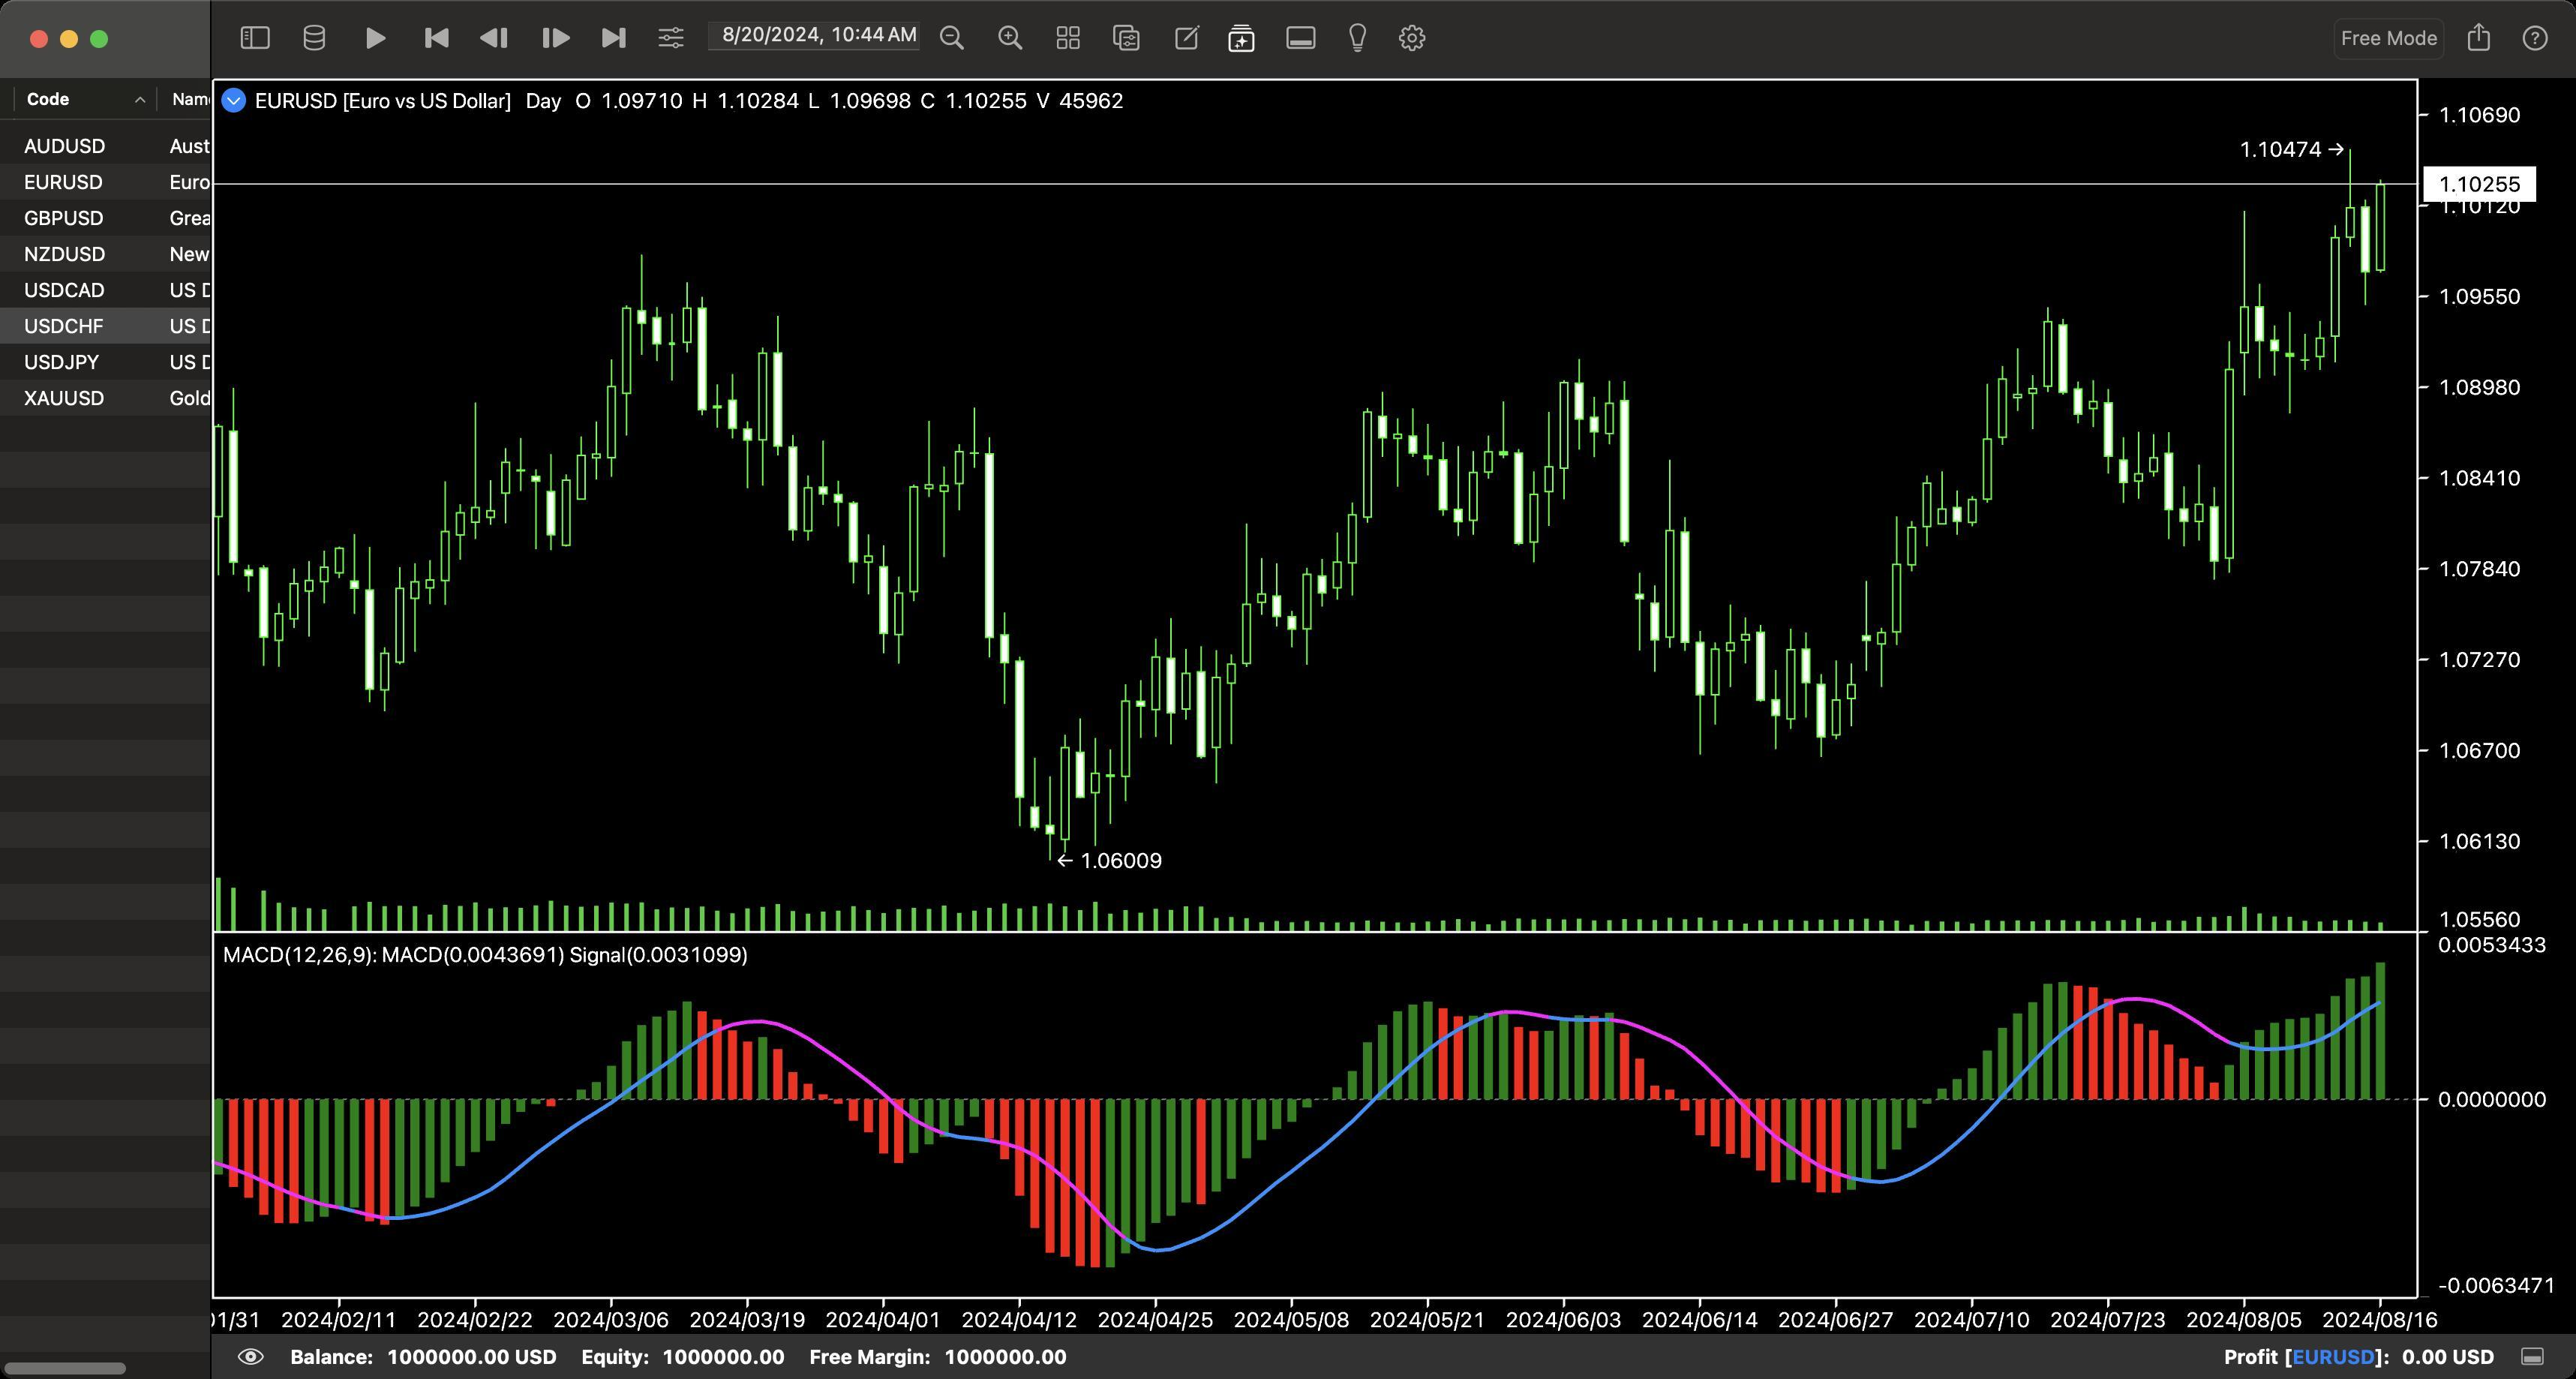
Accessibility tree:
{"name": "EURUSD", "role": "AXWindow", "description": null, "role_description": "standard window", "value": null, "position": "11.00;112.00", "size": "1717;919", "children": [{"name": null, "role": "AXGroup", "description": null, "role_description": "group", "value": null, "position": "0.00;0.00", "size": "1717;919", "children": [{"name": null, "role": "AXSplitGroup", "description": null, "role_description": "split group", "value": null, "position": "0.00;0.00", "size": "1717;919", "children": [{"name": null, "role": "AXGroup", "description": null, "role_description": "group", "value": null, "position": "0.00;0.00", "size": "140;919", "children": [{"name": null, "role": "AXScrollArea", "description": null, "role_description": "scroll area", "value": null, "position": "0.00;52.00", "size": "140;867", "children": [{"name": null, "role": "AXOutline", "description": null, "role_description": "outline", "value": null, "position": "0.00;52.00", "size": "140;867", "children": [{"name": null, "role": "AXRow", "description": null, "role_description": "outline row", "value": null, "position": "0.00;85.00", "size": "229;24", "children": [{"name": null, "role": "AXCell", "description": null, "role_description": "cell", "value": null, "position": "16.00;85.00", "size": "80;24", "children": [{"name": null, "role": "AXGroup", "description": null, "role_description": "group", "value": null, "position": "16.00;85.00", "size": "80;24", "children": [{"name": null, "role": "AXStaticText", "description": null, "role_description": "text", "value": "AUDUSD", "position": "16.00;89.00", "size": "80;16", "children": []}]}]}, {"name": null, "role": "AXCell", "description": null, "role_description": "cell", "value": null, "position": "113.00;85.00", "size": "100;24", "children": [{"name": null, "role": "AXGroup", "description": null, "role_description": "group", "value": null, "position": "113.00;85.00", "size": "100;24", "children": [{"name": null, "role": "AXStaticText", "description": null, "role_description": "text", "value": "Australian Dollar vs US Dollar", "position": "113.00;89.00", "size": "100;16", "children": []}]}]}]}, {"name": null, "role": "AXRow", "description": null, "role_description": "outline row", "value": null, "position": "0.00;109.00", "size": "229;24", "children": [{"name": null, "role": "AXCell", "description": null, "role_description": "cell", "value": null, "position": "16.00;109.00", "size": "80;24", "children": [{"name": null, "role": "AXGroup", "description": null, "role_description": "group", "value": null, "position": "16.00;109.00", "size": "80;24", "children": [{"name": null, "role": "AXStaticText", "description": null, "role_description": "text", "value": "EURUSD", "position": "16.00;113.00", "size": "80;16", "children": []}]}]}, {"name": null, "role": "AXCell", "description": null, "role_description": "cell", "value": null, "position": "113.00;109.00", "size": "100;24", "children": [{"name": null, "role": "AXGroup", "description": null, "role_description": "group", "value": null, "position": "113.00;109.00", "size": "100;24", "children": [{"name": null, "role": "AXStaticText", "description": null, "role_description": "text", "value": "Euro vs US Dollar", "position": "113.00;113.00", "size": "100;16", "children": []}]}]}]}, {"name": null, "role": "AXRow", "description": null, "role_description": "outline row", "value": null, "position": "0.00;133.00", "size": "229;24", "children": [{"name": null, "role": "AXCell", "description": null, "role_description": "cell", "value": null, "position": "16.00;133.00", "size": "80;24", "children": [{"name": null, "role": "AXGroup", "description": null, "role_description": "group", "value": null, "position": "16.00;133.00", "size": "80;24", "children": [{"name": null, "role": "AXStaticText", "description": null, "role_description": "text", "value": "GBPUSD", "position": "16.00;137.00", "size": "80;16", "children": []}]}]}, {"name": null, "role": "AXCell", "description": null, "role_description": "cell", "value": null, "position": "113.00;133.00", "size": "100;24", "children": [{"name": null, "role": "AXGroup", "description": null, "role_description": "group", "value": null, "position": "113.00;133.00", "size": "100;24", "children": [{"name": null, "role": "AXStaticText", "description": null, "role_description": "text", "value": "Great Britain Pound vs US Dollar", "position": "113.00;137.00", "size": "100;16", "children": []}]}]}]}, {"name": null, "role": "AXRow", "description": null, "role_description": "outline row", "value": null, "position": "0.00;157.00", "size": "229;24", "children": [{"name": null, "role": "AXCell", "description": null, "role_description": "cell", "value": null, "position": "16.00;157.00", "size": "80;24", "children": [{"name": null, "role": "AXGroup", "description": null, "role_description": "group", "value": null, "position": "16.00;157.00", "size": "80;24", "children": [{"name": null, "role": "AXStaticText", "description": null, "role_description": "text", "value": "NZDUSD", "position": "16.00;161.00", "size": "80;16", "children": []}]}]}, {"name": null, "role": "AXCell", "description": null, "role_description": "cell", "value": null, "position": "113.00;157.00", "size": "100;24", "children": [{"name": null, "role": "AXGroup", "description": null, "role_description": "group", "value": null, "position": "113.00;157.00", "size": "100;24", "children": [{"name": null, "role": "AXStaticText", "description": null, "role_description": "text", "value": "New Zealand Dollar vs US Dollar", "position": "113.00;161.00", "size": "100;16", "children": []}]}]}]}, {"name": null, "role": "AXRow", "description": null, "role_description": "outline row", "value": null, "position": "0.00;181.00", "size": "229;24", "children": [{"name": null, "role": "AXCell", "description": null, "role_description": "cell", "value": null, "position": "16.00;181.00", "size": "80;24", "children": [{"name": null, "role": "AXGroup", "description": null, "role_description": "group", "value": null, "position": "16.00;181.00", "size": "80;24", "children": [{"name": null, "role": "AXStaticText", "description": null, "role_description": "text", "value": "USDCAD", "position": "16.00;185.00", "size": "80;16", "children": []}]}]}, {"name": null, "role": "AXCell", "description": null, "role_description": "cell", "value": null, "position": "113.00;181.00", "size": "100;24", "children": [{"name": null, "role": "AXGroup", "description": null, "role_description": "group", "value": null, "position": "113.00;181.00", "size": "100;24", "children": [{"name": null, "role": "AXStaticText", "description": null, "role_description": "text", "value": "US Dollar vs Canadian Dollar", "position": "113.00;185.00", "size": "100;16", "children": []}]}]}]}, {"name": null, "role": "AXRow", "description": null, "role_description": "outline row", "value": null, "position": "0.00;205.00", "size": "229;24", "children": [{"name": null, "role": "AXCell", "description": null, "role_description": "cell", "value": null, "position": "16.00;205.00", "size": "80;24", "children": [{"name": null, "role": "AXGroup", "description": null, "role_description": "group", "value": null, "position": "16.00;205.00", "size": "80;24", "children": [{"name": null, "role": "AXStaticText", "description": null, "role_description": "text", "value": "USDCHF", "position": "16.00;209.00", "size": "80;16", "children": []}]}]}, {"name": null, "role": "AXCell", "description": null, "role_description": "cell", "value": null, "position": "113.00;205.00", "size": "100;24", "children": [{"name": null, "role": "AXGroup", "description": null, "role_description": "group", "value": null, "position": "113.00;205.00", "size": "100;24", "children": [{"name": null, "role": "AXStaticText", "description": null, "role_description": "text", "value": "US Dollar vs Swiss Franc", "position": "113.00;209.00", "size": "100;16", "children": []}]}]}]}, {"name": null, "role": "AXRow", "description": null, "role_description": "outline row", "value": null, "position": "0.00;229.00", "size": "229;24", "children": [{"name": null, "role": "AXCell", "description": null, "role_description": "cell", "value": null, "position": "16.00;229.00", "size": "80;24", "children": [{"name": null, "role": "AXGroup", "description": null, "role_description": "group", "value": null, "position": "16.00;229.00", "size": "80;24", "children": [{"name": null, "role": "AXStaticText", "description": null, "role_description": "text", "value": "USDJPY", "position": "16.00;233.00", "size": "80;16", "children": []}]}]}, {"name": null, "role": "AXCell", "description": null, "role_description": "cell", "value": null, "position": "113.00;229.00", "size": "100;24", "children": [{"name": null, "role": "AXGroup", "description": null, "role_description": "group", "value": null, "position": "113.00;229.00", "size": "100;24", "children": [{"name": null, "role": "AXStaticText", "description": null, "role_description": "text", "value": "US Dollar vs Japanese Yen", "position": "113.00;233.00", "size": "100;16", "children": []}]}]}]}, {"name": null, "role": "AXRow", "description": null, "role_description": "outline row", "value": null, "position": "0.00;253.00", "size": "229;24", "children": [{"name": null, "role": "AXCell", "description": null, "role_description": "cell", "value": null, "position": "16.00;253.00", "size": "80;24", "children": [{"name": null, "role": "AXGroup", "description": null, "role_description": "group", "value": null, "position": "16.00;253.00", "size": "80;24", "children": [{"name": null, "role": "AXStaticText", "description": null, "role_description": "text", "value": "XAUUSD", "position": "16.00;257.00", "size": "80;16", "children": []}]}]}, {"name": null, "role": "AXCell", "description": null, "role_description": "cell", "value": null, "position": "113.00;253.00", "size": "100;24", "children": [{"name": null, "role": "AXGroup", "description": null, "role_description": "group", "value": null, "position": "113.00;253.00", "size": "100;24", "children": [{"name": null, "role": "AXStaticText", "description": null, "role_description": "text", "value": "Gold (Spot)", "position": "113.00;257.00", "size": "100;16", "children": []}]}]}]}, {"name": null, "role": "AXColumn", "description": null, "role_description": "column", "value": null, "position": "10.00;80.00", "size": "95;824", "children": []}, {"name": null, "role": "AXColumn", "description": null, "role_description": "column", "value": null, "position": "105.00;80.00", "size": "114;824", "children": []}, {"name": null, "role": "AXGroup", "description": null, "role_description": "group", "value": null, "position": "0.00;52.00", "size": "229;28", "children": [{"name": "Code", "role": "AXButton", "description": null, "role_description": "sort button", "value": null, "position": "10.00;52.00", "size": "95;28", "children": []}, {"name": "Name", "role": "AXButton", "description": null, "role_description": "sort button", "value": null, "position": "105.00;52.00", "size": "114;28", "children": []}]}]}, {"name": null, "role": "AXScrollBar", "description": null, "role_description": "scroll bar", "value": 0.0, "position": "0.00;904.00", "size": "140;15", "children": [{"name": null, "role": "AXValueIndicator", "description": null, "role_description": "value indicator", "value": 0.0, "position": "2.00;904.00", "size": "83;15", "children": []}, {"name": null, "role": "AXButton", "description": null, "role_description": "increment arrow button", "value": null, "position": "0.00;904.00", "size": "0;0", "children": []}, {"name": null, "role": "AXButton", "description": null, "role_description": "decrement arrow button", "value": null, "position": "0.00;904.00", "size": "0;0", "children": []}, {"name": null, "role": "AXButton", "description": null, "role_description": "increment page button", "value": null, "position": "85.50;904.00", "size": "54;15", "children": []}, {"name": null, "role": "AXButton", "description": null, "role_description": "decrement page button", "value": null, "position": "0.00;904.00", "size": "2;15", "children": []}]}]}]}, {"name": null, "role": "AXSplitter", "description": null, "role_description": "splitter", "value": 140.0, "position": "140.00;52.00", "size": "1;867", "children": []}, {"name": null, "role": "AXGroup", "description": null, "role_description": "group", "value": null, "position": "141.00;0.00", "size": "1576;919", "children": [{"name": "", "role": "AXButton", "description": "A multiply symbol inside a filled circle.", "role_description": "button", "value": null, "position": "146.00;51.00", "size": "20;31", "children": []}, {"name": null, "role": "AXButton", "description": "Show", "role_description": "button", "value": null, "position": "158.50;898.50", "size": "18;11", "children": []}, {"name": null, "role": "AXStaticText", "description": null, "role_description": "text", "value": "Balance:", "position": "193.50;896.00", "size": "56;16", "children": []}, {"name": null, "role": "AXStaticText", "description": null, "role_description": "text", "value": "1000000.00 USD", "position": "257.50;896.00", "size": "114;16", "children": []}, {"name": null, "role": "AXStaticText", "description": null, "role_description": "text", "value": "Equity:", "position": "387.50;896.00", "size": "46;16", "children": []}, {"name": null, "role": "AXStaticText", "description": null, "role_description": "text", "value": "1000000.00", "position": "441.00;896.00", "size": "82;16", "children": []}, {"name": null, "role": "AXStaticText", "description": null, "role_description": "text", "value": "Free Margin:", "position": "539.50;896.00", "size": "82;16", "children": []}, {"name": null, "role": "AXStaticText", "description": null, "role_description": "text", "value": "1000000.00", "position": "629.00;896.00", "size": "82;16", "children": []}, {"name": null, "role": "AXStaticText", "description": null, "role_description": "text", "value": "Profit", "position": "1482.50;896.00", "size": "36;16", "children": []}, {"name": null, "role": "AXStaticText", "description": null, "role_description": "text", "value": " [", "position": "1519.00;896.00", "size": "9;16", "children": []}, {"name": null, "role": "AXStaticText", "description": null, "role_description": "text", "value": "EURUSD", "position": "1528.00;896.00", "size": "55;16", "children": []}, {"name": null, "role": "AXStaticText", "description": null, "role_description": "text", "value": "]", "position": "1583.00;896.00", "size": "6;16", "children": []}, {"name": null, "role": "AXStaticText", "description": null, "role_description": "text", "value": ":", "position": "1588.50;896.00", "size": "4;16", "children": []}, {"name": null, "role": "AXStaticText", "description": null, "role_description": "text", "value": "0.00 USD", "position": "1601.00;896.00", "size": "62;16", "children": []}, {"name": null, "role": "AXButton", "description": "rectangle.bottomhalf.inset.filled", "role_description": "button", "value": null, "position": "1680.50;898.00", "size": "15;12", "children": []}]}]}]}, {"name": null, "role": "AXToolbar", "description": null, "role_description": "toolbar", "value": null, "position": "0.00;0.00", "size": "1717;52", "children": [{"name": null, "role": "AXButton", "description": "Sidebar", "role_description": "button", "value": null, "position": "149.00;0.00", "size": "42;52", "children": [{"name": null, "role": "AXButton", "description": "Sidebar", "role_description": "button", "value": null, "position": "158.50;14.00", "size": "24;18", "children": []}]}, {"name": null, "role": "AXButton", "description": "Data center", "role_description": "button", "value": null, "position": "191.00;0.00", "size": "37;52", "children": [{"name": null, "role": "AXButton", "description": "Data center", "role_description": "button", "value": null, "position": "200.50;14.00", "size": "18;20", "children": []}]}, {"name": null, "role": "AXGroup", "description": null, "role_description": "group", "value": null, "position": "228.00;0.00", "size": "44;52", "children": [{"name": "", "role": "AXCheckBox", "description": "play", "role_description": "toggle button", "value": 0, "position": "232.00;12.00", "size": "36;28", "children": []}]}, {"name": null, "role": "AXButton", "description": "Backward to Begin", "role_description": "button", "value": null, "position": "272.00;0.00", "size": "38;52", "children": [{"name": null, "role": "AXButton", "description": "Backward to Begin", "role_description": "button", "value": null, "position": "281.50;14.00", "size": "20;16", "children": []}]}, {"name": null, "role": "AXButton", "description": "Backward", "role_description": "button", "value": null, "position": "310.00;0.00", "size": "40;52", "children": [{"name": null, "role": "AXButton", "description": "Backward", "role_description": "button", "value": null, "position": "319.00;14.00", "size": "22;16", "children": []}]}, {"name": null, "role": "AXButton", "description": "Forward", "role_description": "button", "value": null, "position": "350.00;0.00", "size": "40;52", "children": [{"name": null, "role": "AXButton", "description": "Forward", "role_description": "button", "value": null, "position": "359.00;14.00", "size": "22;16", "children": []}]}, {"name": null, "role": "AXButton", "description": "Forward to End", "role_description": "button", "value": null, "position": "390.00;0.00", "size": "38;52", "children": [{"name": null, "role": "AXButton", "description": "Forward to End", "role_description": "button", "value": null, "position": "399.50;14.00", "size": "20;16", "children": []}]}, {"name": null, "role": "AXButton", "description": "Play Settings", "role_description": "button", "value": null, "position": "428.00;0.00", "size": "39;52", "children": [{"name": null, "role": "AXButton", "description": "Play Settings", "role_description": "button", "value": null, "position": "437.00;14.00", "size": "21;18", "children": []}]}, {"name": null, "role": "AXGroup", "description": null, "role_description": "group", "value": null, "position": "467.00;0.00", "size": "148;52", "children": [{"name": null, "role": "AXDateTimeArea", "description": null, "role_description": "date time area", "value": "2024-08-20 10:44:12 +0000", "position": "471.00;17.50", "size": "140;17", "children": [{"name": null, "role": "AXIncrementor", "description": null, "role_description": "stepper", "value": 0.5, "position": "614.00;24.00", "size": "0;0", "children": [{"name": null, "role": "AXButton", "description": null, "role_description": "increment arrow button", "value": null, "position": "614.00;24.00", "size": "0;0", "children": []}, {"name": null, "role": "AXButton", "description": null, "role_description": "decrement arrow button", "value": null, "position": "614.00;24.00", "size": "0;0", "children": []}]}]}]}, {"name": null, "role": "AXButton", "description": "Zoom out", "role_description": "button", "value": null, "position": "615.00;0.00", "size": "39;52", "children": [{"name": null, "role": "AXButton", "description": "Zoom out", "role_description": "button", "value": null, "position": "624.50;14.00", "size": "20;20", "children": []}]}, {"name": null, "role": "AXButton", "description": "Zoom in", "role_description": "button", "value": null, "position": "654.00;0.00", "size": "39;52", "children": [{"name": null, "role": "AXButton", "description": "Zoom in", "role_description": "button", "value": null, "position": "663.50;14.00", "size": "20;20", "children": []}]}, {"name": null, "role": "AXButton", "description": "Layout", "role_description": "button", "value": null, "position": "693.00;0.00", "size": "38;52", "children": [{"name": null, "role": "AXButton", "description": "Layout", "role_description": "button", "value": null, "position": "702.50;14.00", "size": "20;18", "children": []}]}, {"name": null, "role": "AXButton", "description": "Trade Order Setting", "role_description": "button", "value": null, "position": "731.00;0.00", "size": "40;52", "children": [{"name": null, "role": "AXButton", "description": "Trade Order Setting", "role_description": "button", "value": null, "position": "740.00;14.00", "size": "22;20", "children": []}]}, {"name": null, "role": "AXButton", "description": "Show/Hide Drawing Toolbar", "role_description": "button", "value": null, "position": "771.00;0.00", "size": "39;52", "children": [{"name": null, "role": "AXButton", "description": "Show/Hide Drawing Toolbar", "role_description": "button", "value": null, "position": "780.50;14.00", "size": "20;20", "children": []}]}, {"name": null, "role": "AXGroup", "description": null, "role_description": "group", "value": null, "position": "810.00;0.00", "size": "36;52", "children": [{"name": null, "role": "AXStaticText", "description": null, "role_description": "text", "value": "Template", "position": "814.00;14.50", "size": "28;23", "children": []}]}, {"name": null, "role": "AXButton", "description": "Full Screen", "role_description": "button", "value": null, "position": "846.00;0.00", "size": "42;52", "children": [{"name": null, "role": "AXButton", "description": "Full Screen", "role_description": "button", "value": null, "position": "855.50;14.00", "size": "24;18", "children": []}]}, {"name": null, "role": "AXButton", "description": "Idea", "role_description": "button", "value": null, "position": "888.00;0.00", "size": "34;52", "children": [{"name": null, "role": "AXButton", "description": "Idea", "role_description": "button", "value": null, "position": "897.50;14.00", "size": "16;22", "children": []}]}, {"name": null, "role": "AXButton", "description": "Chart Setting", "role_description": "button", "value": null, "position": "922.00;0.00", "size": "39;52", "children": [{"name": null, "role": "AXButton", "description": "Chart Setting", "role_description": "button", "value": null, "position": "931.00;14.00", "size": "21;21", "children": []}]}, {"name": null, "role": "AXGroup", "description": null, "role_description": "group", "value": null, "position": "1551.00;0.00", "size": "83;52", "children": [{"name": null, "role": "AXStaticText", "description": null, "role_description": "text", "value": "Upgrade", "position": "1560.50;14.00", "size": "64;20", "children": []}]}, {"name": null, "role": "AXButton", "description": "Share", "role_description": "button", "value": null, "position": "1634.00;0.00", "size": "37;52", "children": [{"name": null, "role": "AXButton", "description": "Share", "role_description": "button", "value": null, "position": "1643.00;14.00", "size": "19;23", "children": []}]}, {"name": null, "role": "AXButton", "description": "Help", "role_description": "button", "value": null, "position": "1671.00;0.00", "size": "38;52", "children": [{"name": null, "role": "AXButton", "description": "Help", "role_description": "button", "value": null, "position": "1680.00;14.00", "size": "20;20", "children": []}]}]}, {"name": null, "role": "AXButton", "description": null, "role_description": "close button", "value": null, "position": "19.00;18.00", "size": "14;16", "children": []}, {"name": null, "role": "AXButton", "description": null, "role_description": "full screen button", "value": null, "position": "59.00;18.00", "size": "14;16", "children": [{"name": null, "role": "AXGroup", "description": null, "role_description": "group", "value": null, "position": "59.00;18.00", "size": "14;16", "children": [{"name": null, "role": "AXGroup", "description": null, "role_description": "group", "value": null, "position": "59.00;18.00", "size": "14;16", "children": []}]}]}, {"name": null, "role": "AXButton", "description": null, "role_description": "minimize button", "value": null, "position": "39.00;18.00", "size": "14;16", "children": []}]}